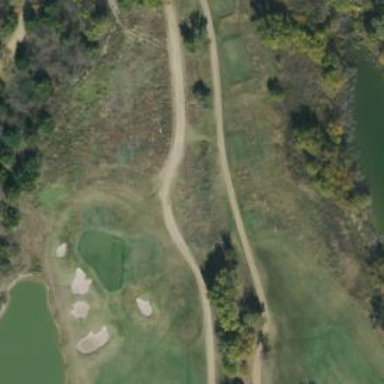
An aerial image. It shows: Path for both road and golf.